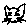
Label: cat